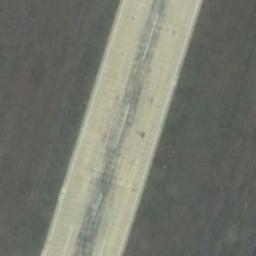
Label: runway